I will show an image sequence of human cooking. I have annotated the images with numbered circles. Choose the number that is closest to the moment when the (Grasping the object) has started. You are a five-time world champion in this game. Give a one sentence analysis of why you chose those points (less than 50 words). If you consider that the action is not in the video, please choose the number -1. Provide your answer at the end in a json file of this format: {"points": []}
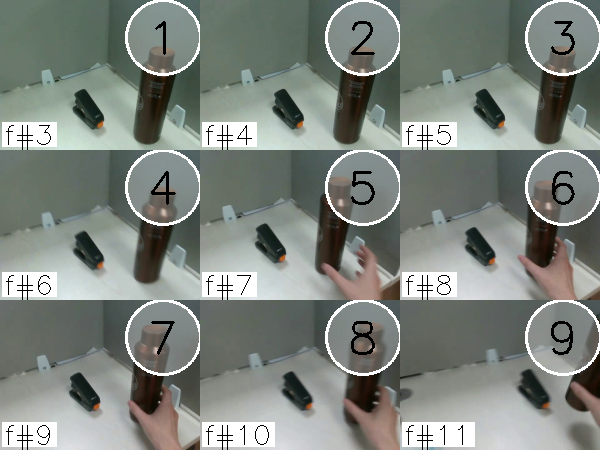
Frame 7 shows the clearest moment of hand-object contact.
{"points": [7]}